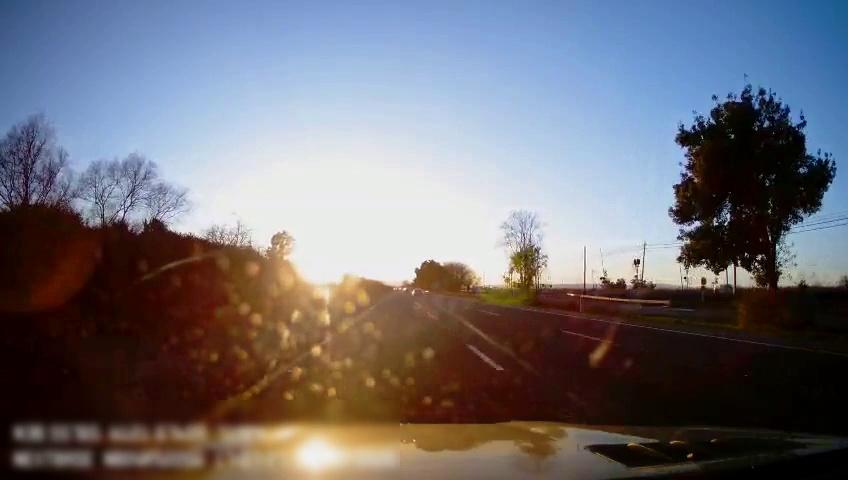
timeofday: Day
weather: Sunny
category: Drivable Space
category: Vehicles | Car
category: Lanes | Alternate Lane
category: Lanes | Current Lane
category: Lanes | Current Lane
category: Lanes | Alternate Lane